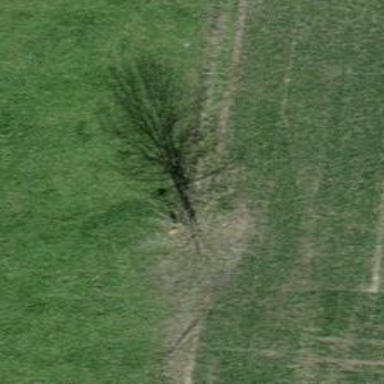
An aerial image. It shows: Pipeline marker.